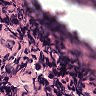
Metastatic tissue present: no